Question: I'm using Appcode and I would like to change the font size though I can't seem to find any option to do this (nor does there seem to be much help on the internet).
If I go to Preferences->Editor->Colors&Fonts->Font I can see a font size, though it is not editable.

Does anyone know how I can change the font size?
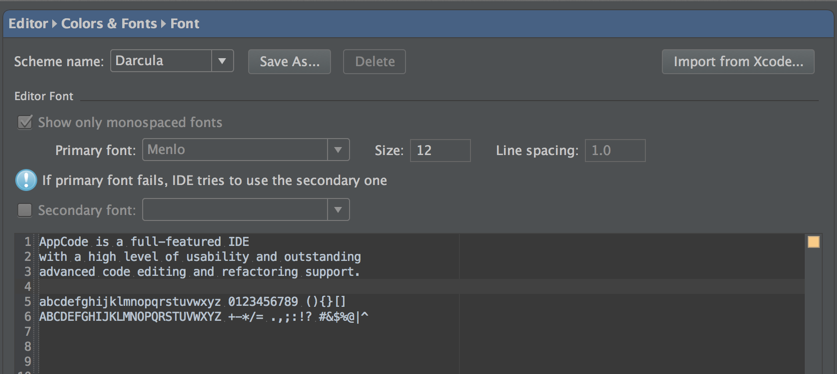
Answer: You need to "Save as..." your custom settings at first (for example as "MyFonts"). After that the field becomes writable.